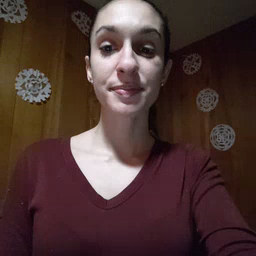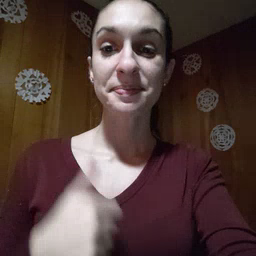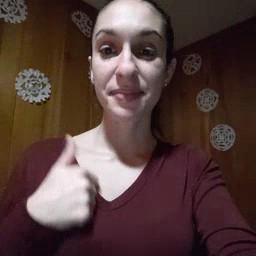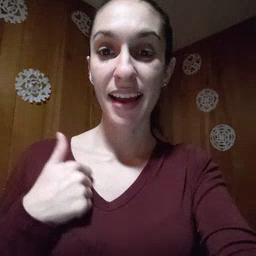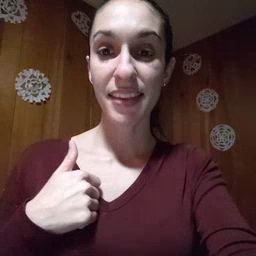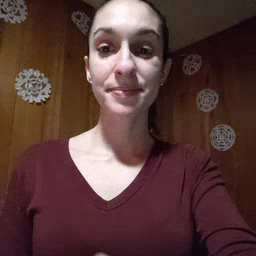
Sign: bath